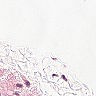
Metastatic tissue present: no